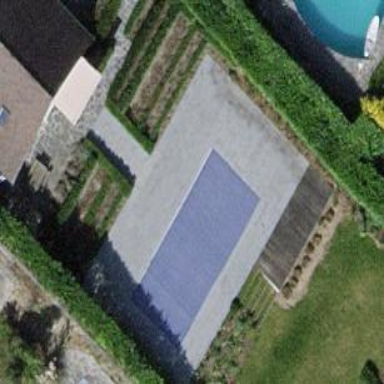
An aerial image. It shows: Swimming pool located in leisure land.